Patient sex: F
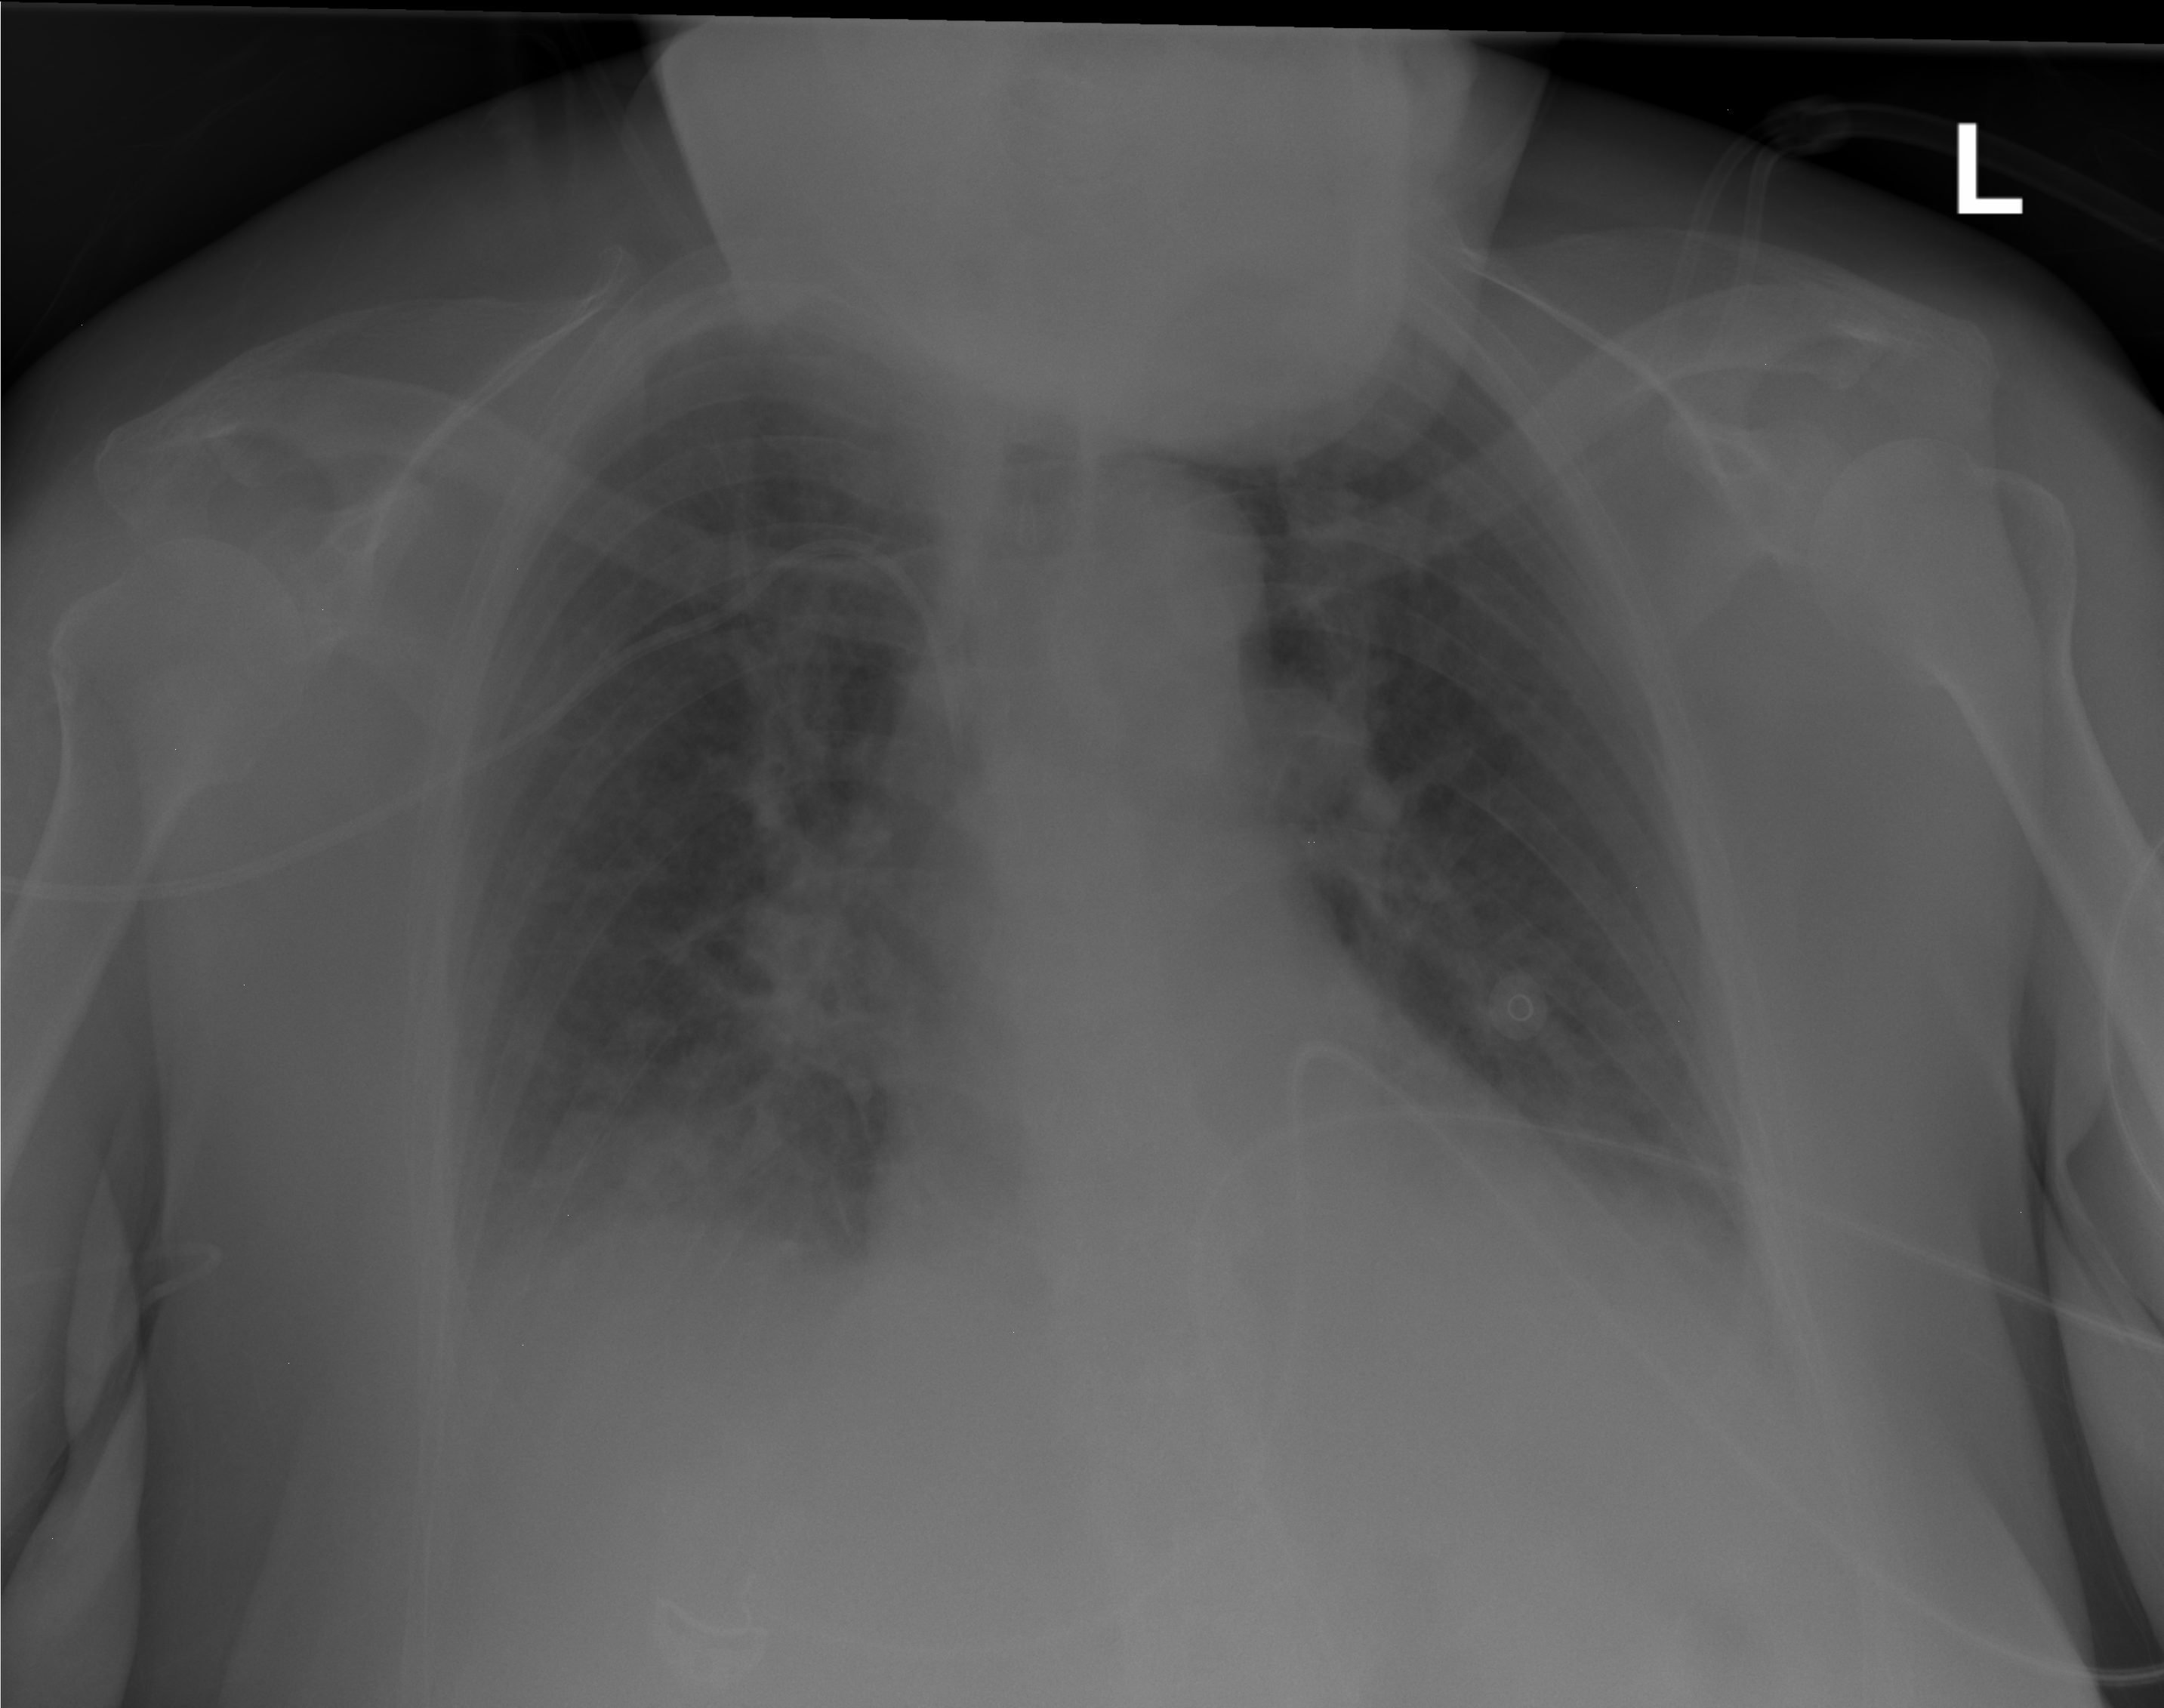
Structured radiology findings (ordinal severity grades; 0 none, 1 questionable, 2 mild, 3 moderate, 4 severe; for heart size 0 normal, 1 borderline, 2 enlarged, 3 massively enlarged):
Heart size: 0
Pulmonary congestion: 0
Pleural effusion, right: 2
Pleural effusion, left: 0
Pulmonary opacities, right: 2
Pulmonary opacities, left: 0
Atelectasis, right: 2
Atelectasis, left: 0